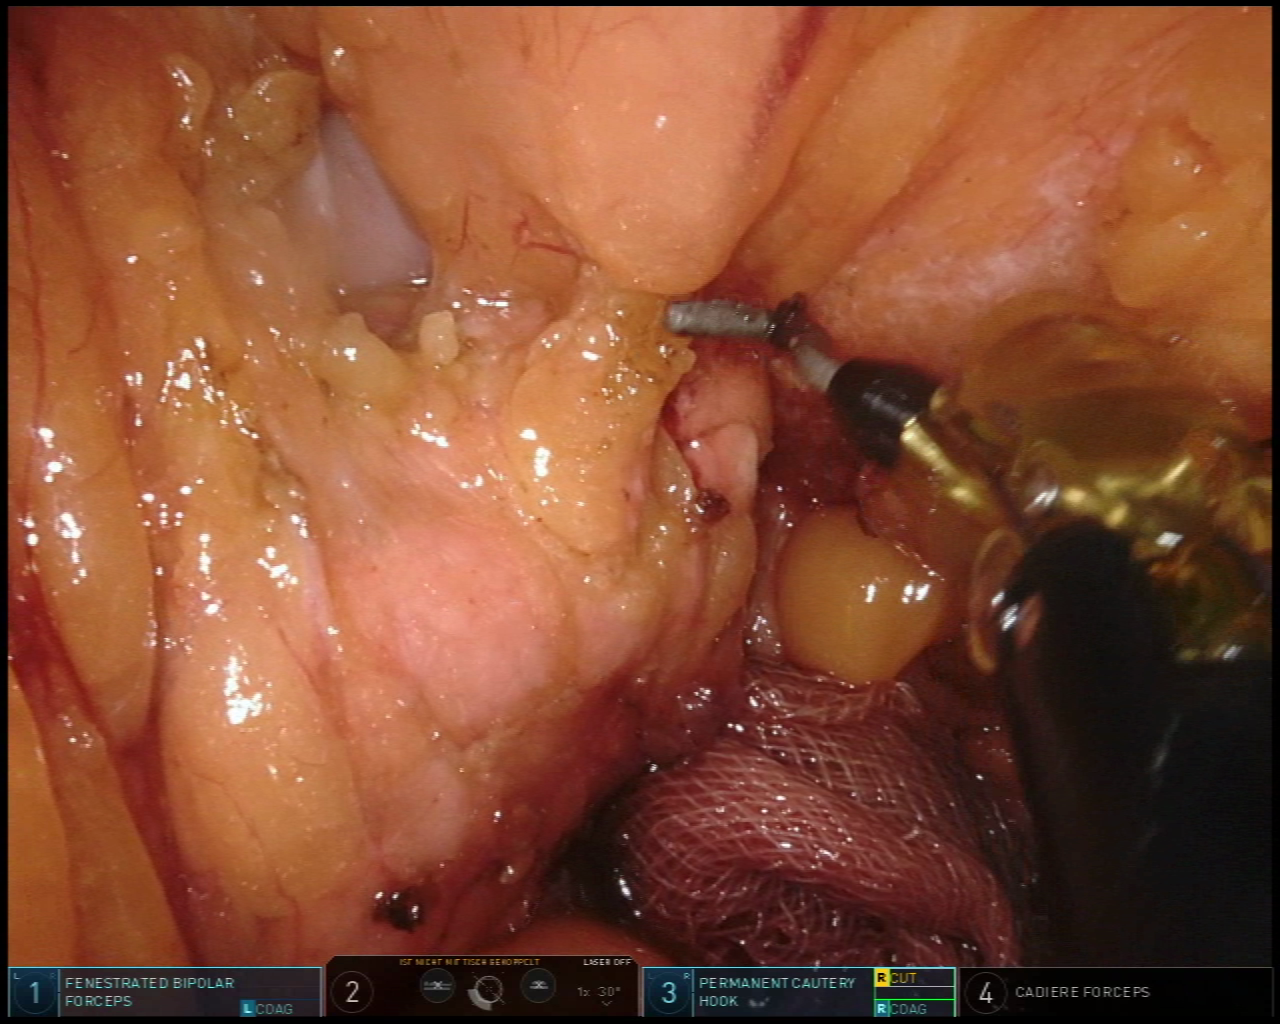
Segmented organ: pancreas
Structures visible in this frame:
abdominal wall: no
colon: no
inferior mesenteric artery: no
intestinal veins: no
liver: no
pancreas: yes
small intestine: no
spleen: no
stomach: yes
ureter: no
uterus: no
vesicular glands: no